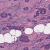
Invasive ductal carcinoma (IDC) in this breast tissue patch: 1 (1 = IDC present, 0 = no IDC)